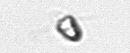
Label: Pyramimonas